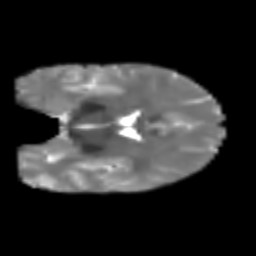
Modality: T2w
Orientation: coronal
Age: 23
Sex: male
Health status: healthy